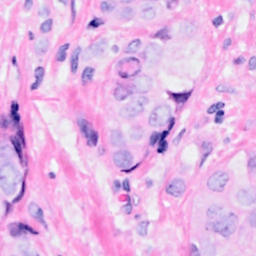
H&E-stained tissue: Breast